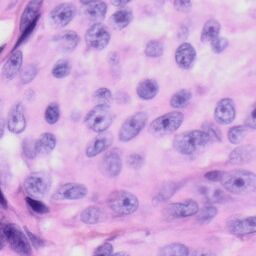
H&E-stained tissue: Skin